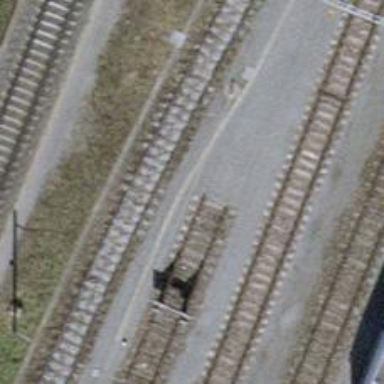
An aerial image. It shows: Railway buffer stop.